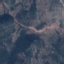
Label: HerbaceousVegetation